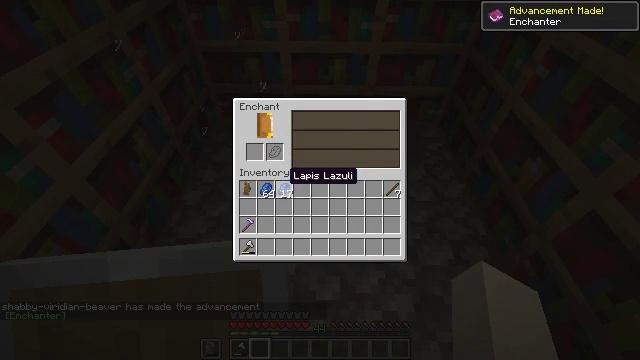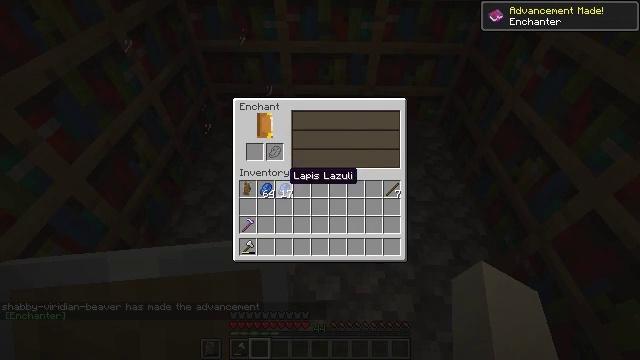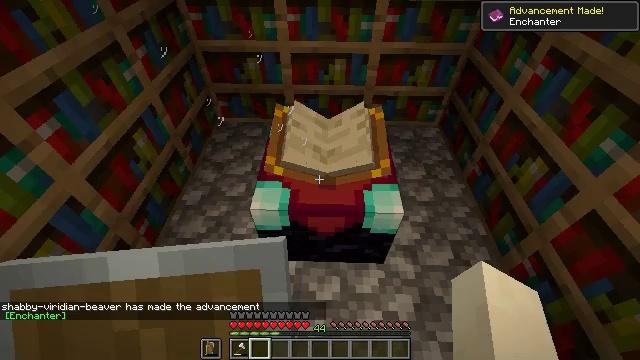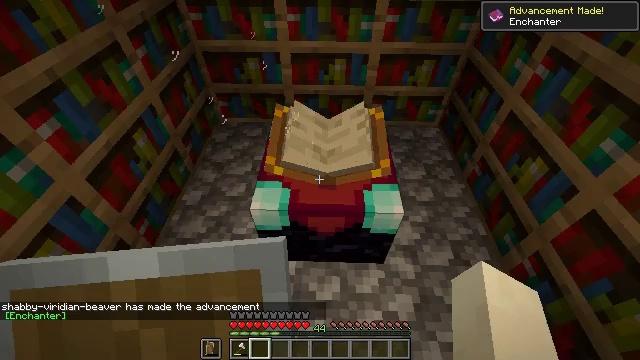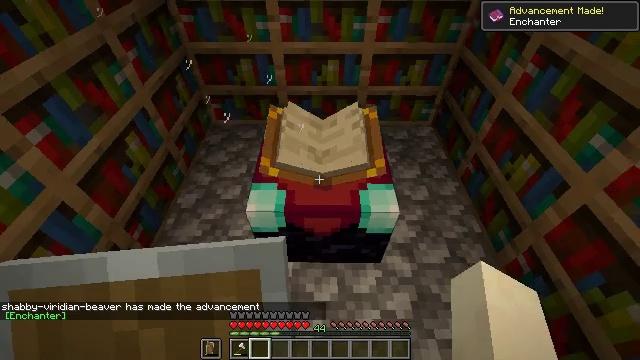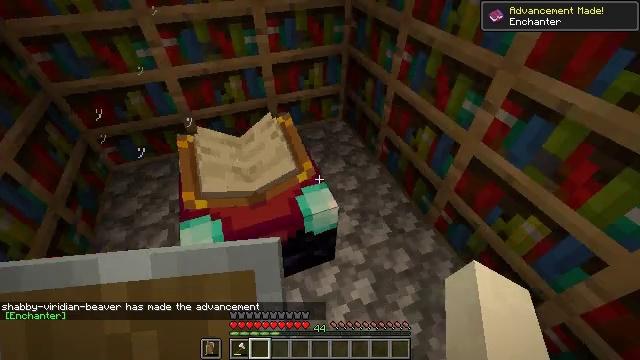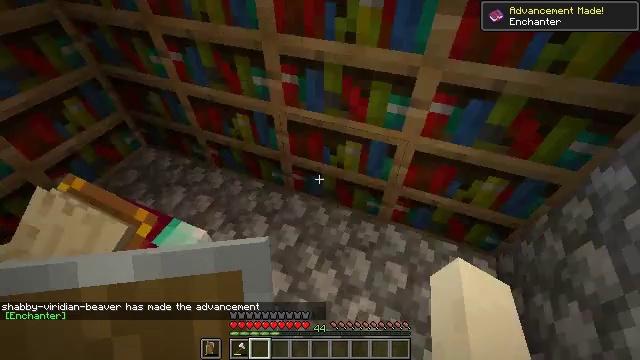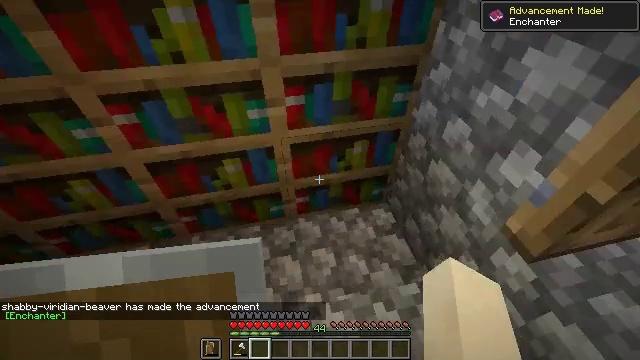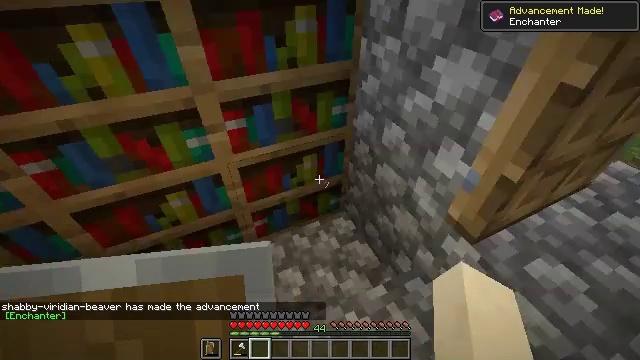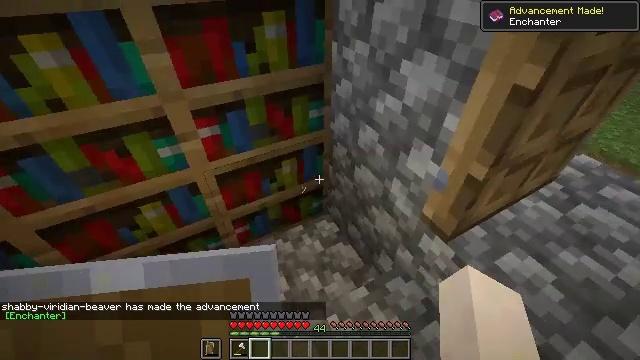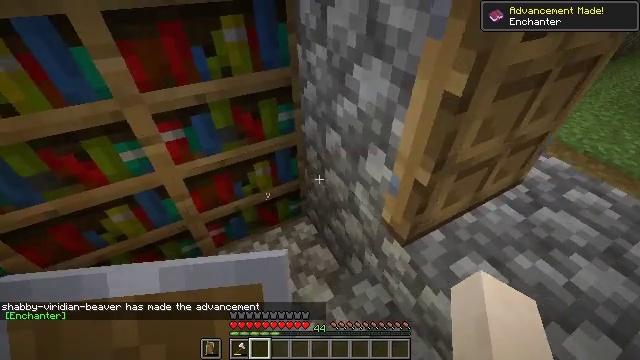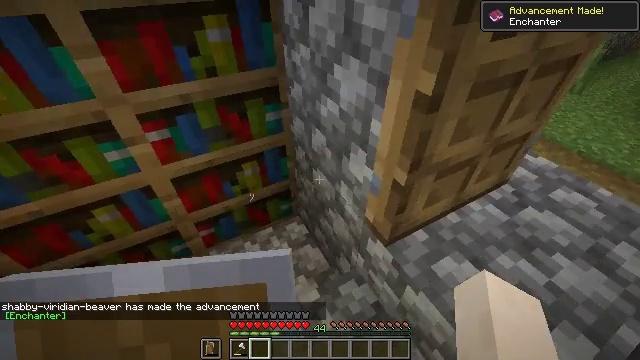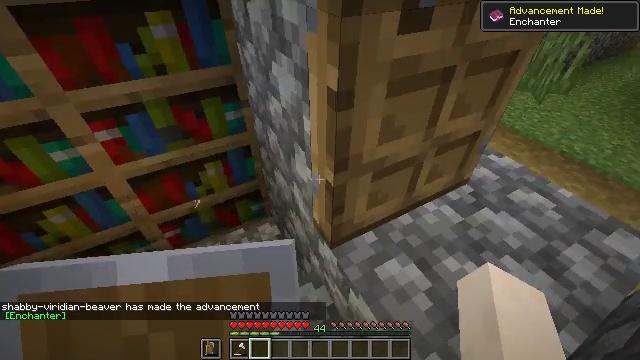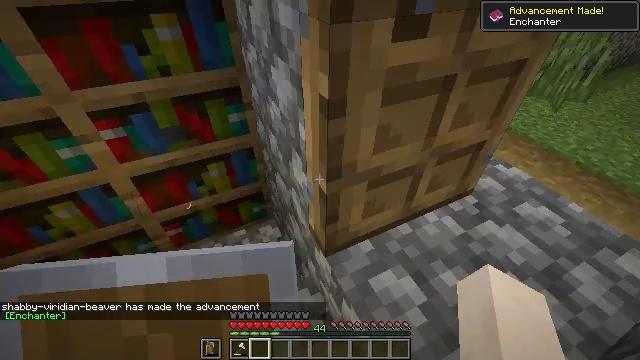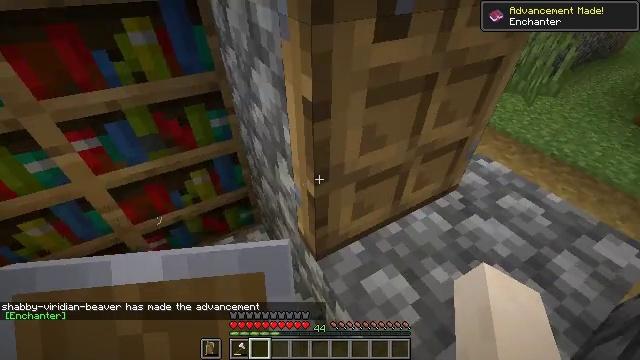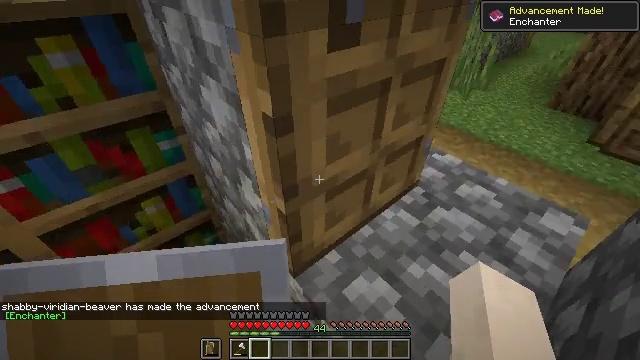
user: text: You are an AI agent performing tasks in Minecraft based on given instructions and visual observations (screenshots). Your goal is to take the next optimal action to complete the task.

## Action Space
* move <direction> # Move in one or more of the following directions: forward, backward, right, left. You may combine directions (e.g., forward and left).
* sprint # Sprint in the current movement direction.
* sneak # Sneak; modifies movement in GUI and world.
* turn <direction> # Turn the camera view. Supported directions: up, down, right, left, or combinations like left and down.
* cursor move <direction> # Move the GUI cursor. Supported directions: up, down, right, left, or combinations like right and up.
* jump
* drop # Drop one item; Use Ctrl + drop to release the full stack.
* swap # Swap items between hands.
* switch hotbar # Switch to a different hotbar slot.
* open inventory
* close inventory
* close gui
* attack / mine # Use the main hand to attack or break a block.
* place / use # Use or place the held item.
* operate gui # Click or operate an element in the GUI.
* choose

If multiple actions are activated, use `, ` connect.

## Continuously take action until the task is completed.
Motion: motion action
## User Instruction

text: Break the pumpkin to collect it.
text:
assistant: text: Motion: no_op
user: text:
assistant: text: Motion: no_op
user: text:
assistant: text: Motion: close gui
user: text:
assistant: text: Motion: turn right, open inventory
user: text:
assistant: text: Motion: turn right and up
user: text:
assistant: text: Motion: turn right and down
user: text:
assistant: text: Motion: turn right and up
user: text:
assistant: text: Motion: move right, turn right and up
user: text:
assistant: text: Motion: move right, turn right
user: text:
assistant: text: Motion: move right
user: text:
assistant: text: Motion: move right
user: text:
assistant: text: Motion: move forward and move right
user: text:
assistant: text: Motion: move forward and move right, turn left
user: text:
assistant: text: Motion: move forward and move right, turn right
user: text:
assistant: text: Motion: move forward and move right, turn right and up
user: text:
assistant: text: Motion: move forward, turn right and up
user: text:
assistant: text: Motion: move forward, turn right
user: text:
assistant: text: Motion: move forward, turn right
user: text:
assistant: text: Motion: move forward
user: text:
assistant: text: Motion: move forward
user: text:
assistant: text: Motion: move forward
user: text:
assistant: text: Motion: move forward
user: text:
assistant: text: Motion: move forward
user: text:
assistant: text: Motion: move forward and move right
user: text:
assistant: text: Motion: move forward and move right, turn up
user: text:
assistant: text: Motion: move forward and move right, turn left and up
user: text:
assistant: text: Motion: move forward, turn left
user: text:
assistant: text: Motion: move forward, turn left and down
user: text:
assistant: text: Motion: turn left
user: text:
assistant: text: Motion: turn left and up